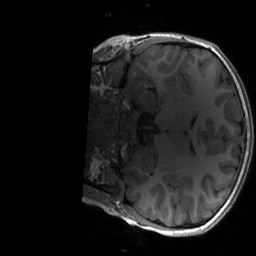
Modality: T1w
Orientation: coronal
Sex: male
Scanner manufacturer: siemens
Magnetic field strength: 3 T
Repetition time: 1.9 s
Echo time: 0.00243 s